Question: I want to make a Un-ordered list using single '<ul> .... </ul>'
How to align 2nd line in center?

I created JSFiddle here <URL> to test
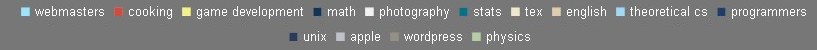
Answer: To align '<ul>' element in the center, set left and right margins to 'auto':
'''
ul{ text-align:center;width:450px;margin-left:auto;margin-right:auto}
li{ float:left;padding:15px}
'''
To align both lines of '<li>' to center, use 'display: inline' as <URL>. But in this case '<li>' lose their margins and paddings. To keep them, set 'display' to 'inline-block':
'''
ul{ text-align:center;width:450px;}
li{ display:inline-block;padding:15px;}
'''